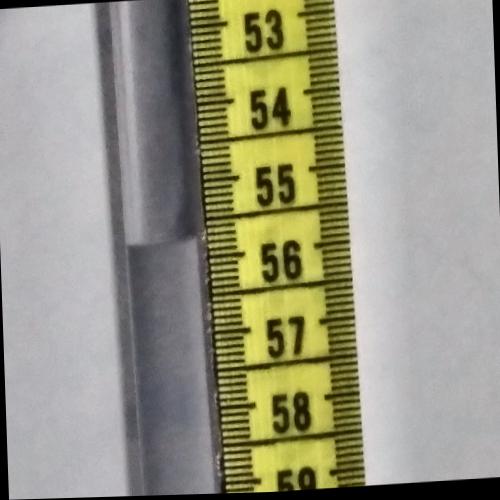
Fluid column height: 55.7 cm